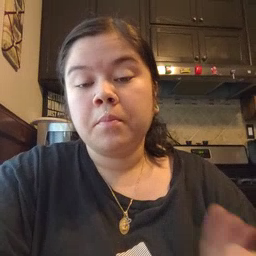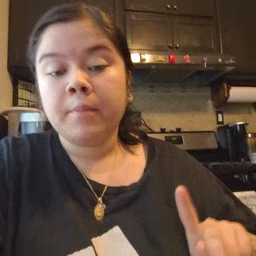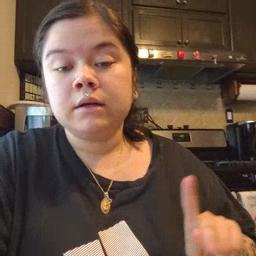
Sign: puppy